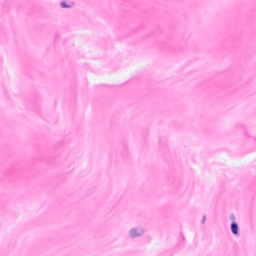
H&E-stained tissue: Breast